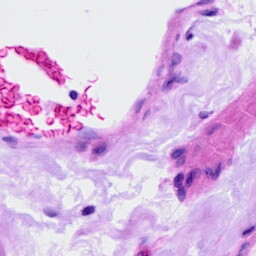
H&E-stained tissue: Ovarian